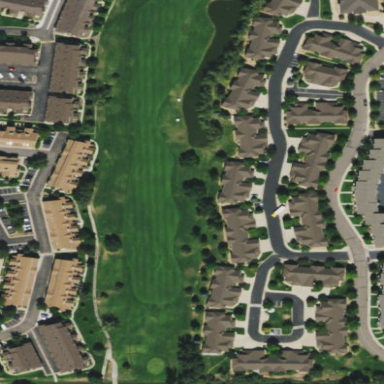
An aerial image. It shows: Rough grassy area used for golf.